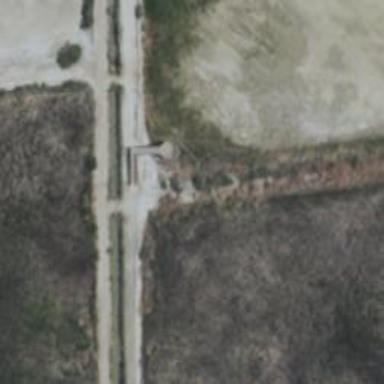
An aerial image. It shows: Path leading to viaduct bridge.